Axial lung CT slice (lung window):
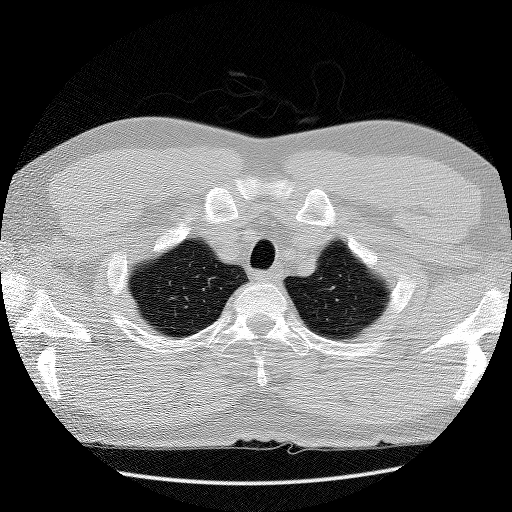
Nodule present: no